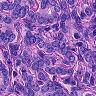
Metastatic tissue present: yes